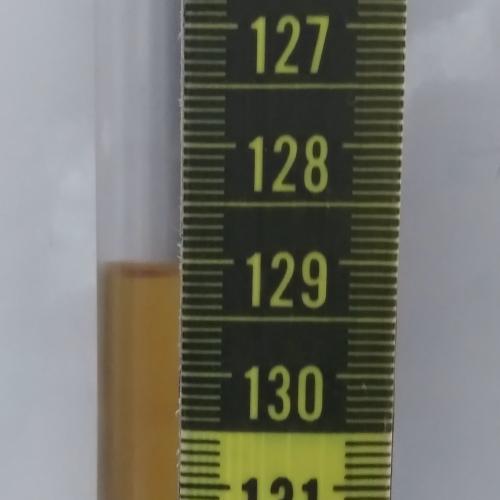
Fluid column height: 129.1 cm